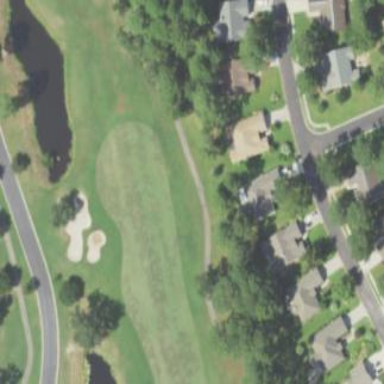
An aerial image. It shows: Golf fairway surrounded by grass.